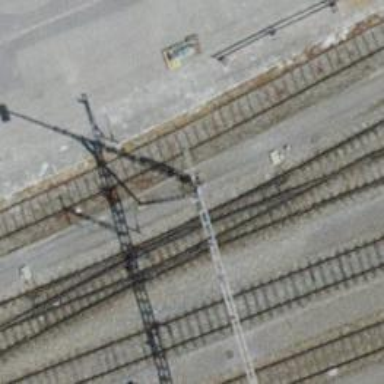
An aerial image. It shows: Railway switch.